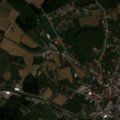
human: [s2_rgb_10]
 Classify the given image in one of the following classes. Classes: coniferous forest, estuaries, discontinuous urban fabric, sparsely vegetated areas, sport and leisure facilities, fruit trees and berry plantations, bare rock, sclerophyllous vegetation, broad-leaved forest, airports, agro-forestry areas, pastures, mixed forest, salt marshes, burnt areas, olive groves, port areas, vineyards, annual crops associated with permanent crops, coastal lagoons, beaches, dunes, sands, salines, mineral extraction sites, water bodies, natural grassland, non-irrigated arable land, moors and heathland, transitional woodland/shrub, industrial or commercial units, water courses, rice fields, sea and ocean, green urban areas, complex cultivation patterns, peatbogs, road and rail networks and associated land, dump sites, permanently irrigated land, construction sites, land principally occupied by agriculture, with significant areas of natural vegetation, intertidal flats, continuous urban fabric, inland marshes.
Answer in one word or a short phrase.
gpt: discontinuous urban fabric, pastures, complex cultivation patterns, mixed forest